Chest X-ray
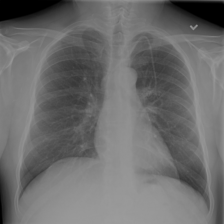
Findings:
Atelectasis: negative
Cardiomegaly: negative
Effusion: negative
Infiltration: positive
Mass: negative
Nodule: negative
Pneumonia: negative
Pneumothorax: negative
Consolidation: negative
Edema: negative
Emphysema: negative
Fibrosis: positive
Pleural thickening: negative
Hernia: negative